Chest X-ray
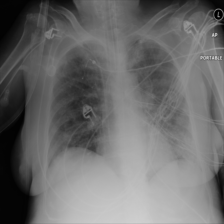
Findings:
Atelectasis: negative
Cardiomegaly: negative
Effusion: negative
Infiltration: negative
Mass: negative
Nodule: negative
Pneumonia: negative
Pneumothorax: negative
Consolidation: negative
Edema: negative
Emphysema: negative
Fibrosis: negative
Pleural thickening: negative
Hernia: negative